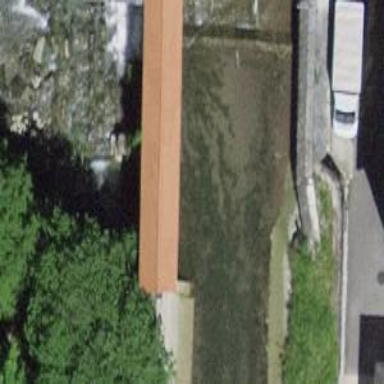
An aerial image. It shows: Weir in waterway.